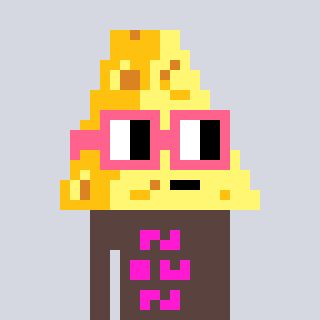
a pixel art character with square pink glasses, a cheese-shaped head and a darkbrown-colored body on a cool background